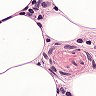
Metastatic tissue present: yes